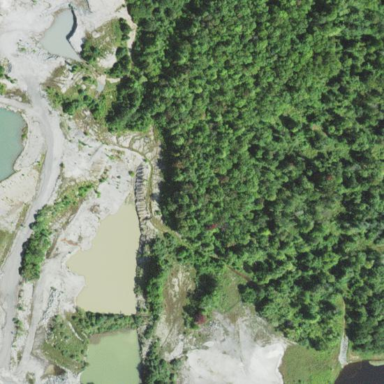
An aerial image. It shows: Quarry area.